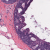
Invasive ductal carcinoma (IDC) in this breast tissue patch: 0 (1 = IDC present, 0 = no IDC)